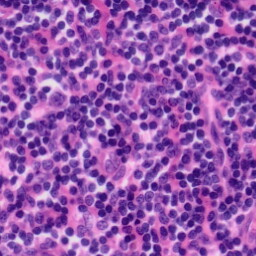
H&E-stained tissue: Tonsil